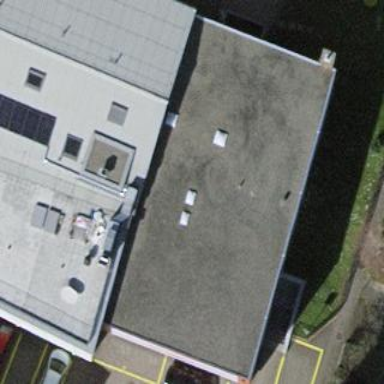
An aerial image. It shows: Building with flat roof.